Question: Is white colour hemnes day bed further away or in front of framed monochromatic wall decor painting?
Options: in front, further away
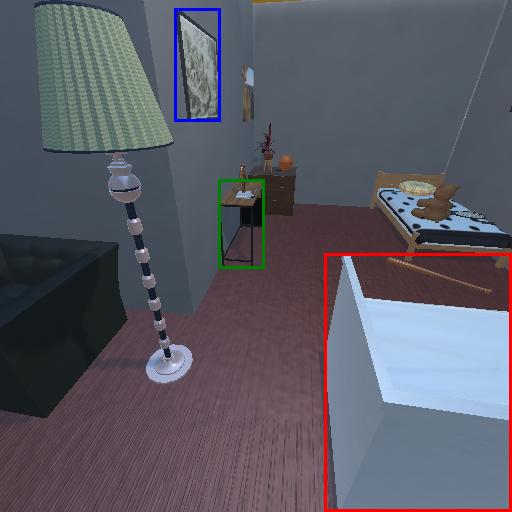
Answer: in front